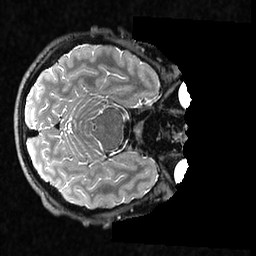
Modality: T2w
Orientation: axial
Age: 22
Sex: male
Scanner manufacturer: ge
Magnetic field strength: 3 T
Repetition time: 3.202 s
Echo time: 0.06663 s